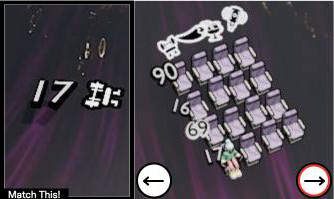
Task: seats
Answer: yes